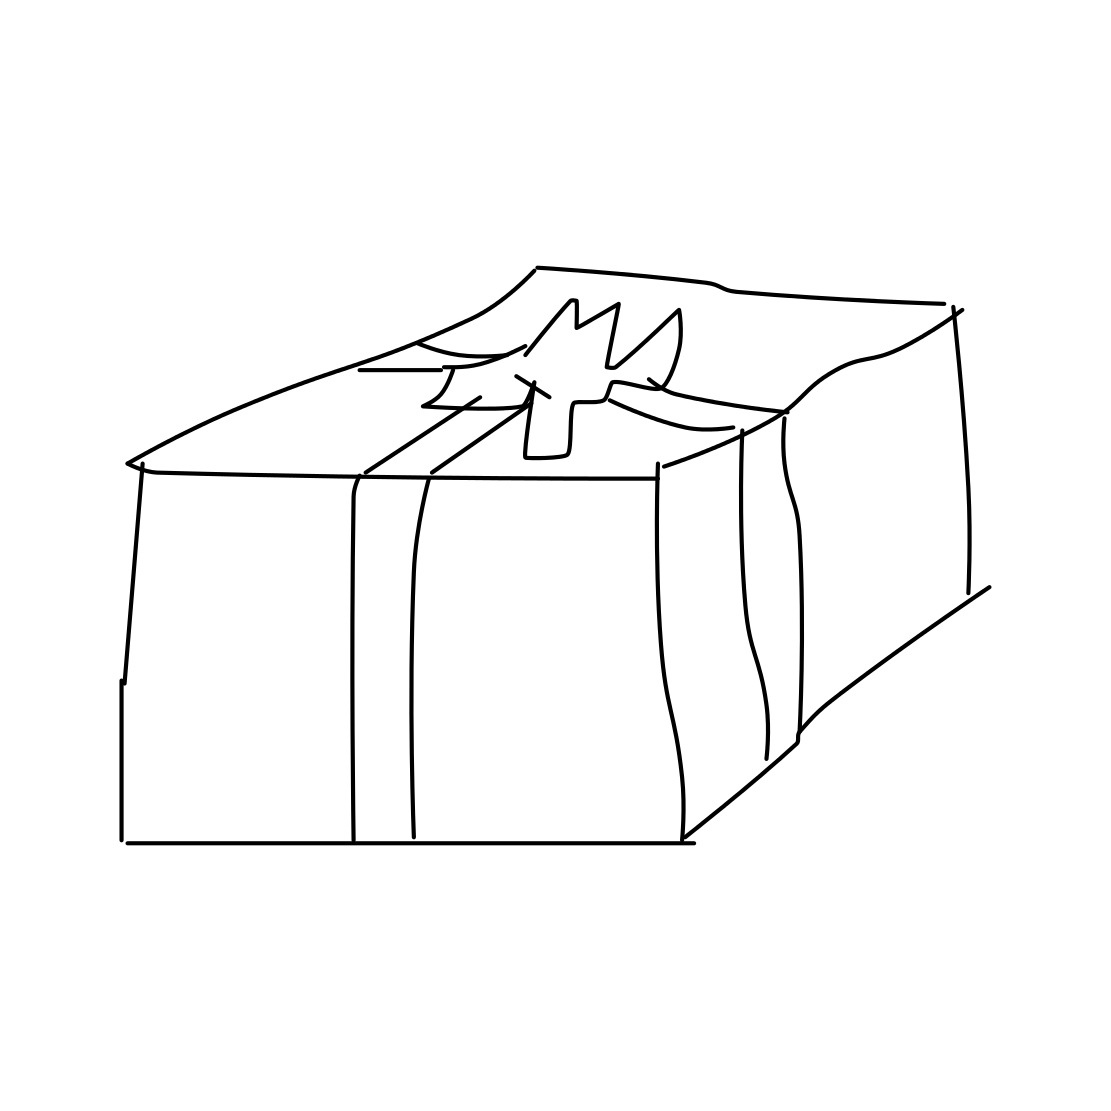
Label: present